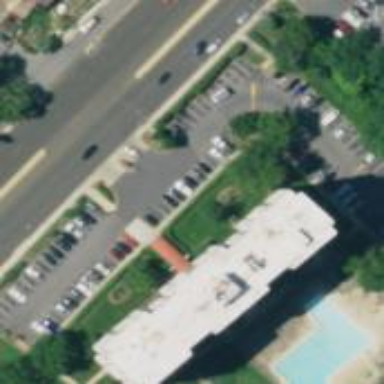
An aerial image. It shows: Building with flat roof.